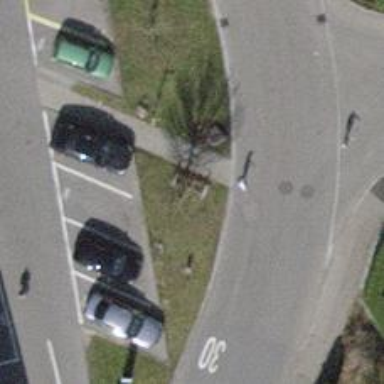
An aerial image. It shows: Brown bench.